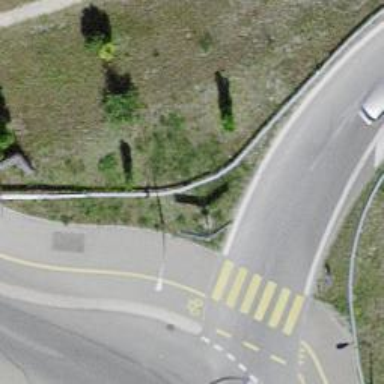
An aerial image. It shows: Guard rail.